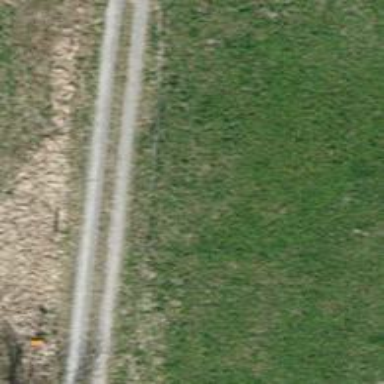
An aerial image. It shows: Pipeline marker.